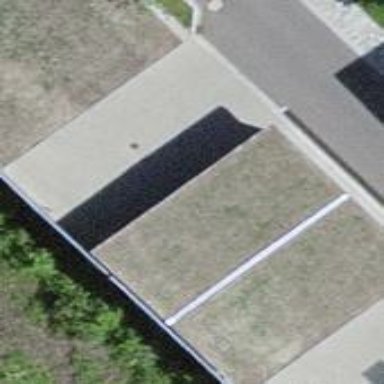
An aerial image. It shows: Carport structure.